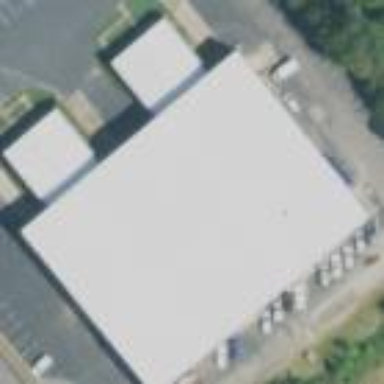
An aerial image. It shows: Commercial building.